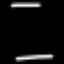
Label: octagon